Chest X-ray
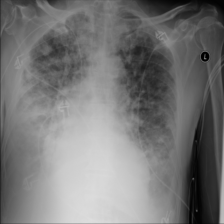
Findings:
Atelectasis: negative
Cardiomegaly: negative
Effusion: positive
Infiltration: positive
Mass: negative
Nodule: positive
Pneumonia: negative
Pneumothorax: negative
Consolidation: negative
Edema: negative
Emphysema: negative
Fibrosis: negative
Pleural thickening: negative
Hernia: negative